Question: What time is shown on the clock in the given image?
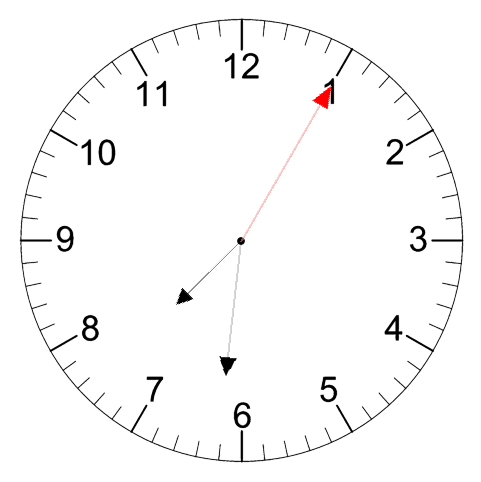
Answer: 07:31:05